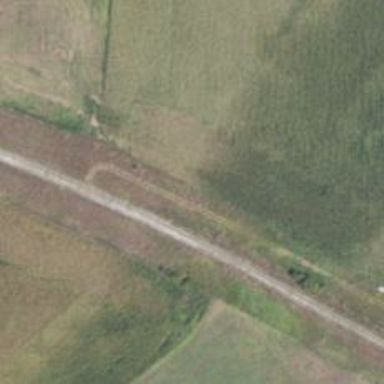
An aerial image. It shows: Abandoned railway.